Interaction volume radius: 5 \u00c5
Interaction volume height: 20 \u00c5
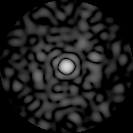
Disorder parameter: 0.8743